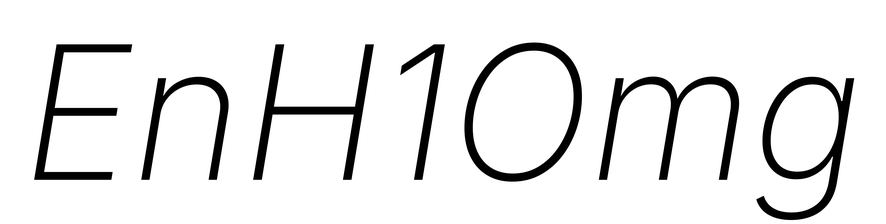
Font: Inter-Italic_ExtraLight_Italic